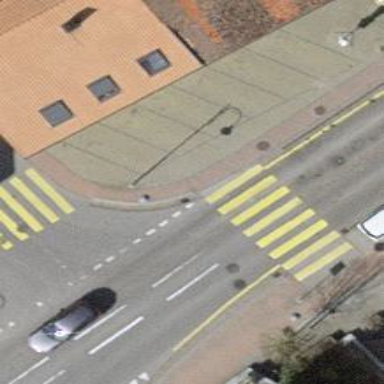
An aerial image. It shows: Uncontrolled footway crossing with markings.